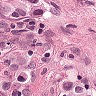
Metastatic tissue present: yes